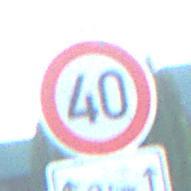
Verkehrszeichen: Geschwindigkeit40
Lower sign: LaengeEinerStrecke2
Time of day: MorningAfternoon
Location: Outdoor (Nature)
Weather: Clear
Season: NotSpecified
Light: Natural